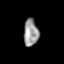
Tissue: prostate
Cell type: Epithelial cells
Senescence score: 0.1968
Nuclear area (px): 394
Mean DAPI intensity: 153.363